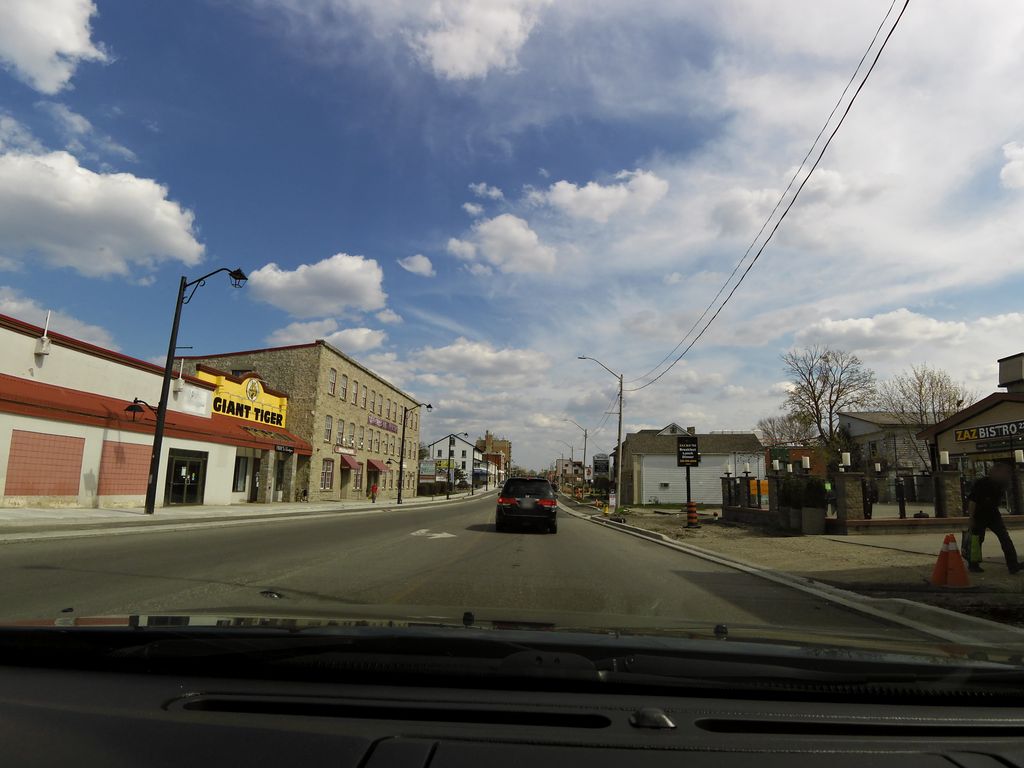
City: kitchener-waterloo